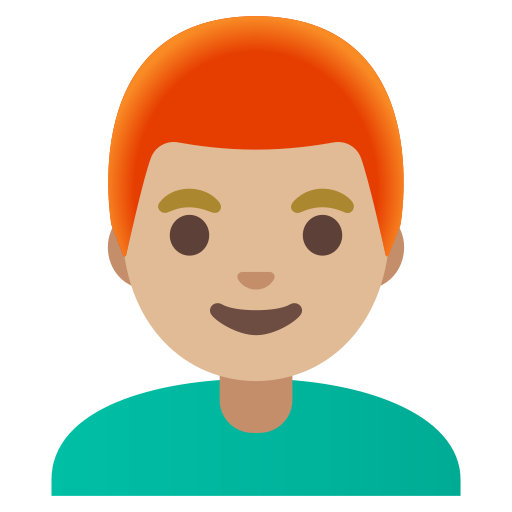
Emoji: 👨🏼‍🦰